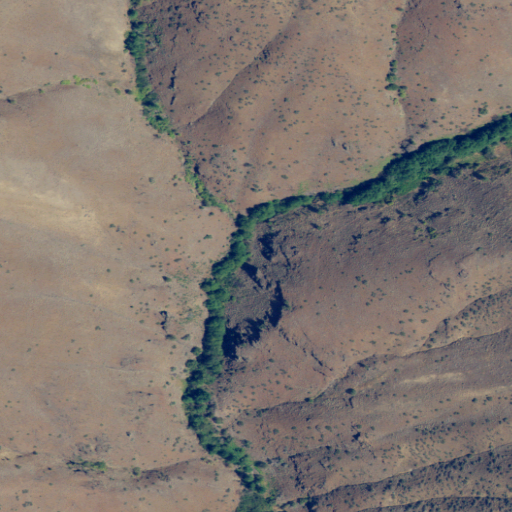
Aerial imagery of valley in Oregon named East Tarter Gulch containing grassland and shrub